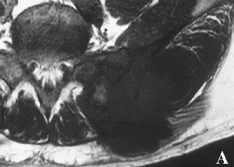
Case 2. (A) MRI showed a low-intense lesion around the left sacroiliac joint on T1-weighted images.
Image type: radiology (mri)